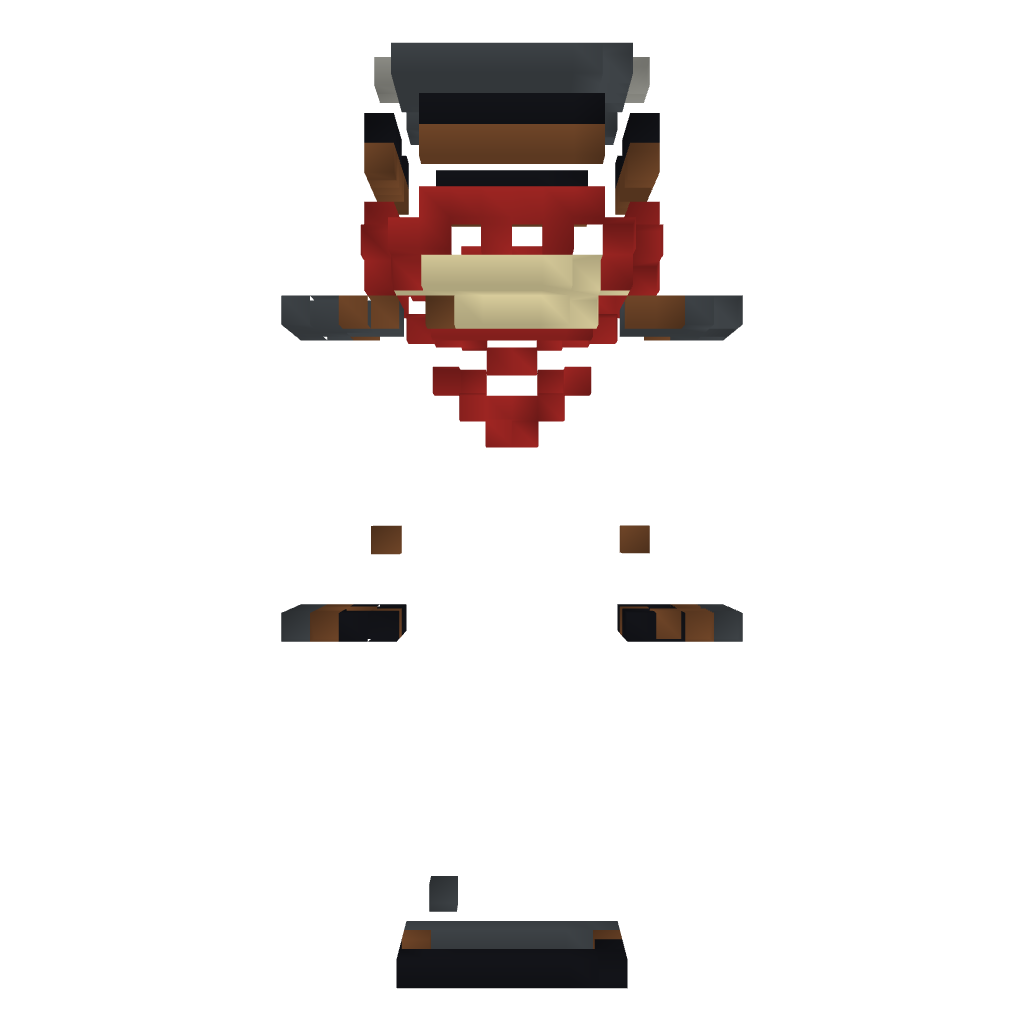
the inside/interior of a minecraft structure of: HoneyDew Statue